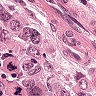
Metastatic tissue present: yes